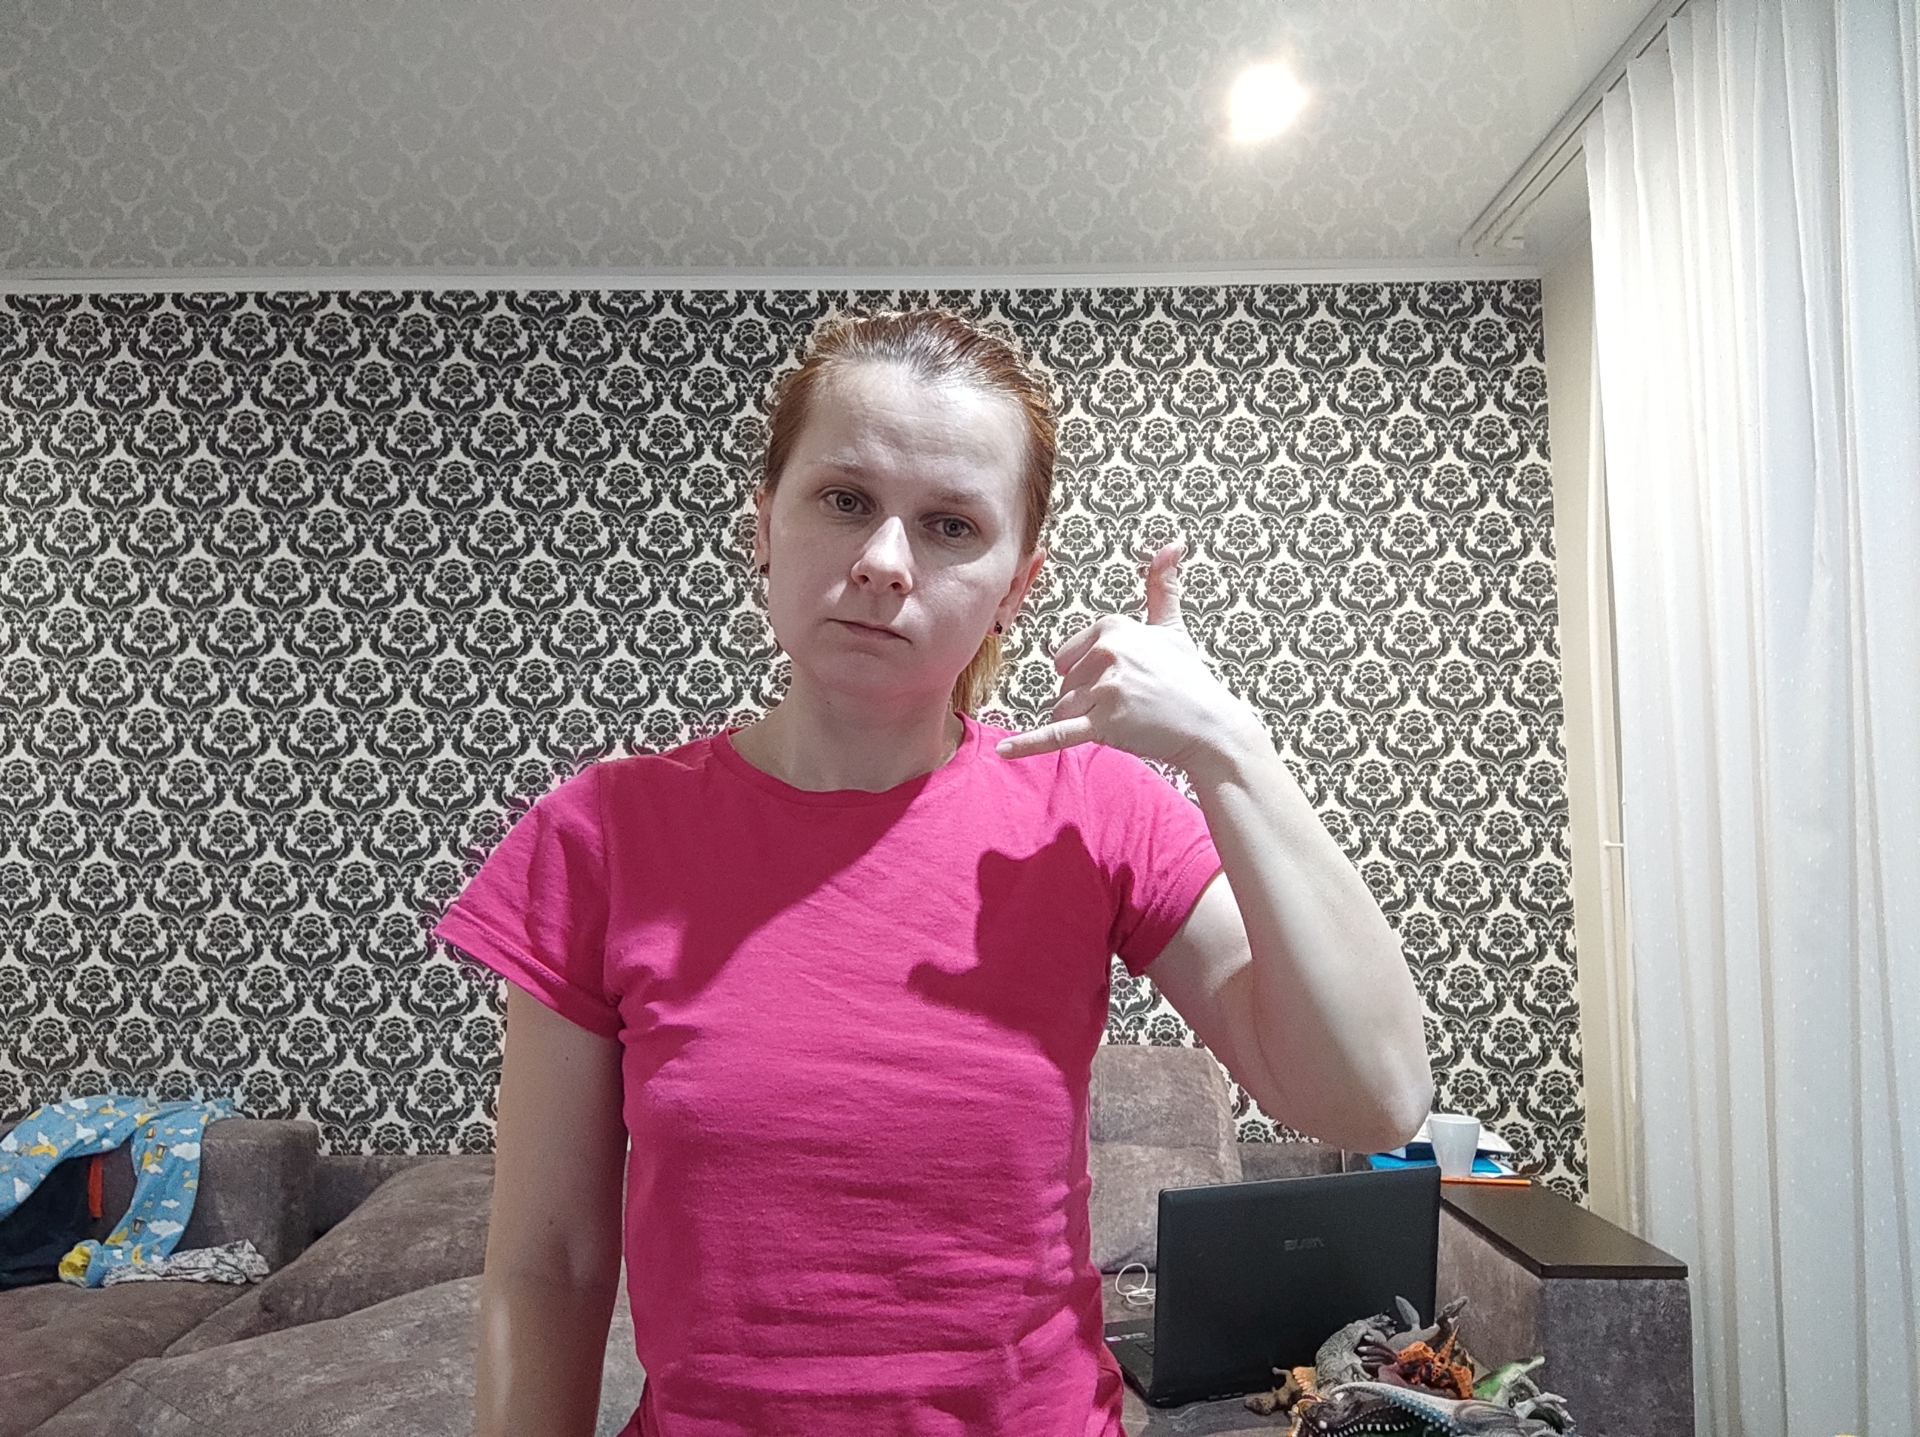
Label: clear